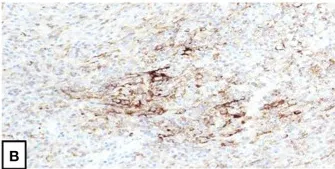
Immunophenotype of inflammatory pseudotumor-like follicular dendritic cell sarcoma. (B) CD35 also shows focally strong staining (20X).
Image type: pathology (immunostaining)